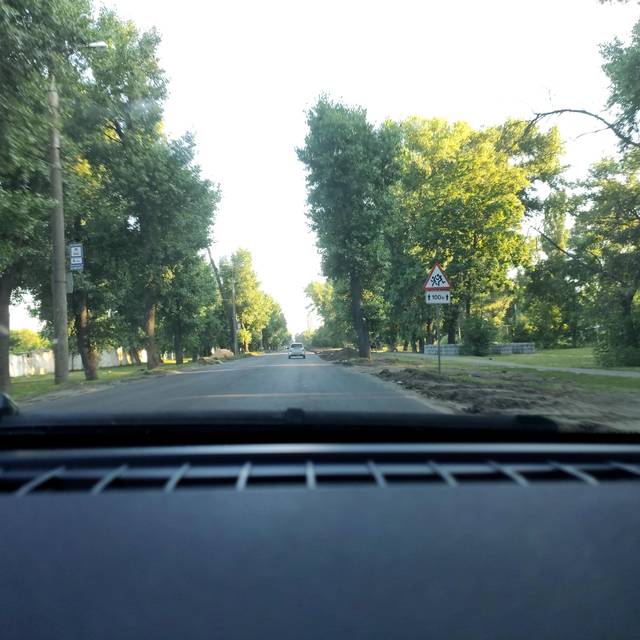
Region: Russia
Coordinates: 51.663, 39.252